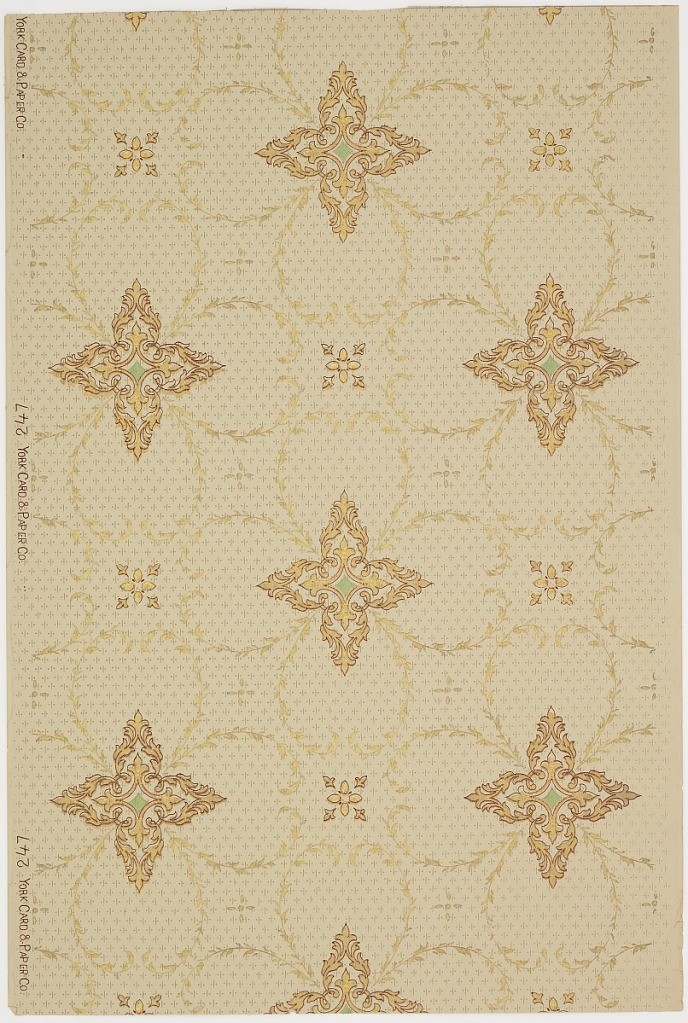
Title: Ceiling paper
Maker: York Card & Paper Co., 1891
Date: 1905–1915
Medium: Machine-printed paper, liquid mica
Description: Pointed quatrefoil motif with green center enclosed within larger rounded quatrefoil motif composed of foliage swags. Printed in metallic gold, green, and deep red on a light tan ground.